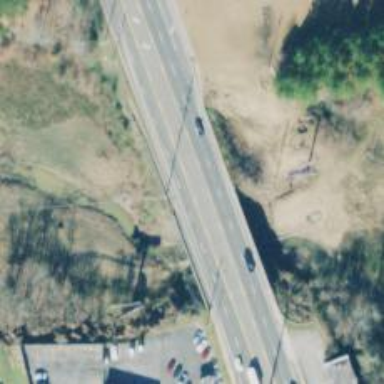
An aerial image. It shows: Primary highway with bridge.